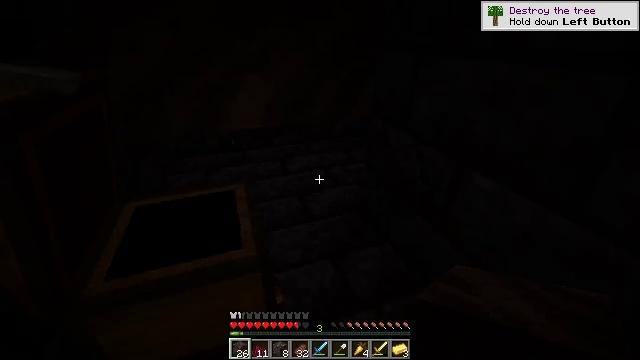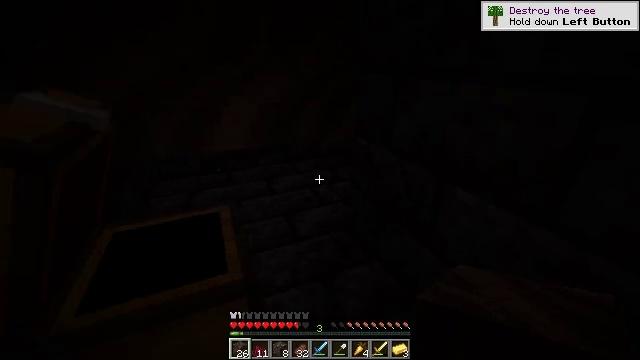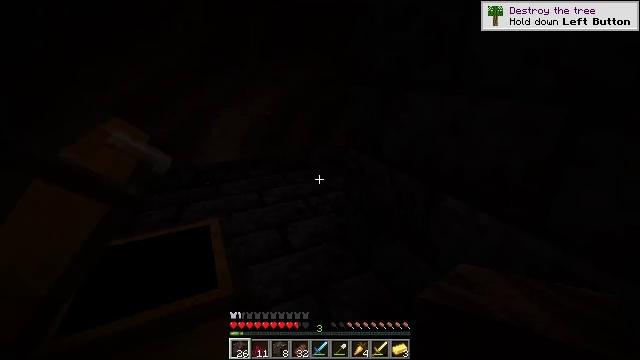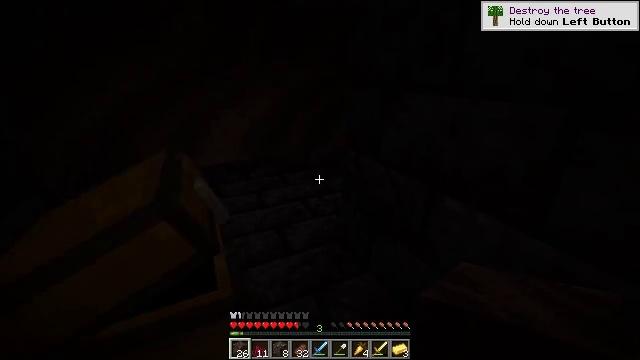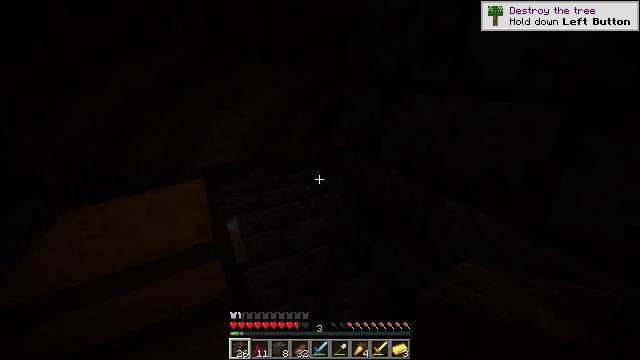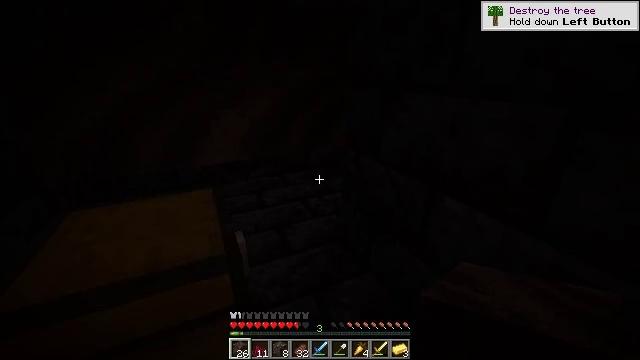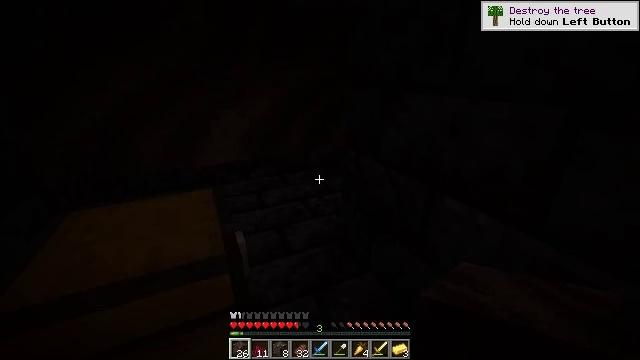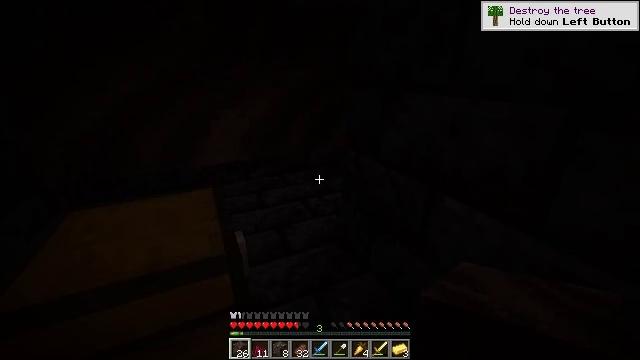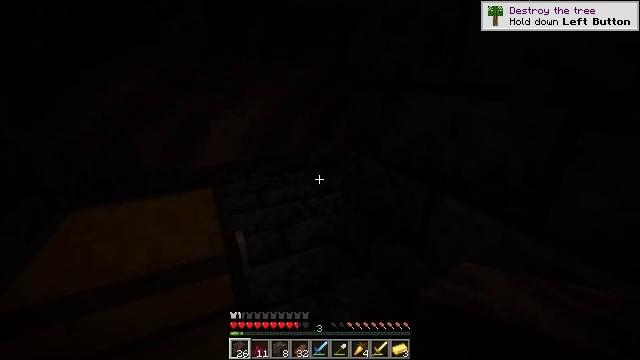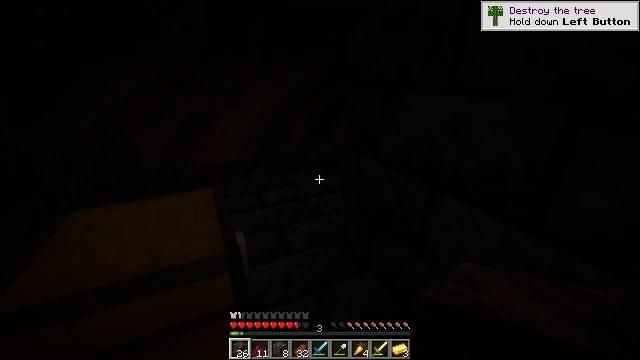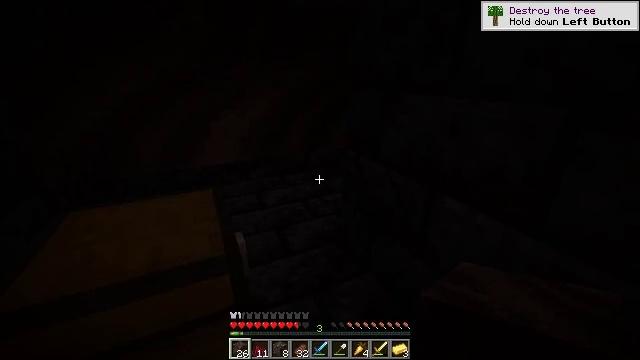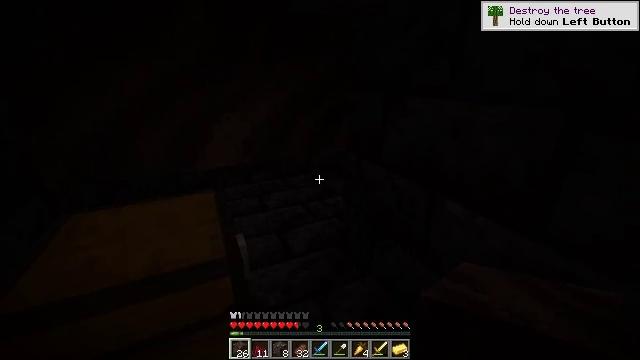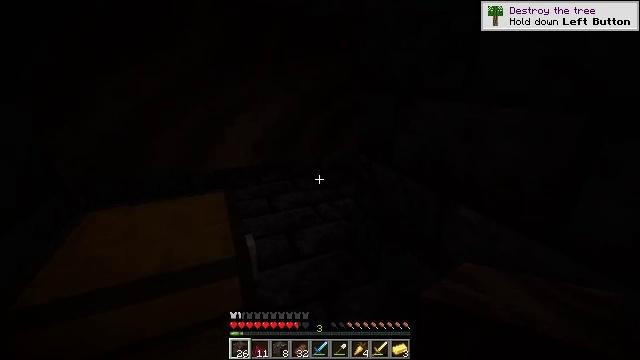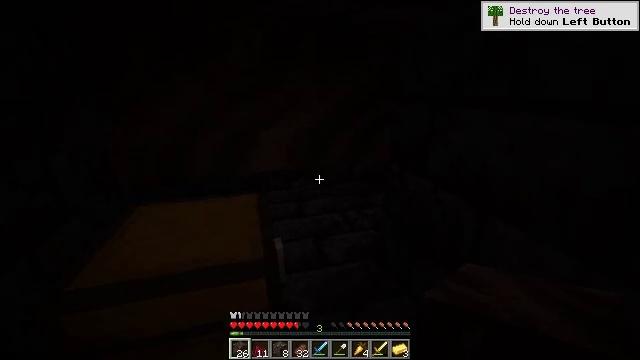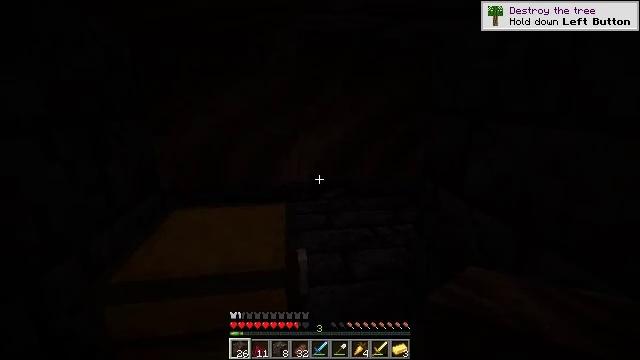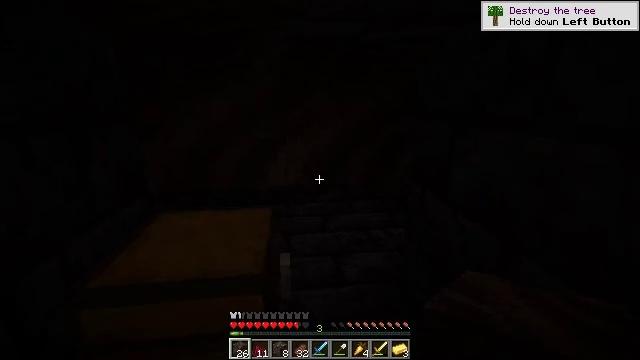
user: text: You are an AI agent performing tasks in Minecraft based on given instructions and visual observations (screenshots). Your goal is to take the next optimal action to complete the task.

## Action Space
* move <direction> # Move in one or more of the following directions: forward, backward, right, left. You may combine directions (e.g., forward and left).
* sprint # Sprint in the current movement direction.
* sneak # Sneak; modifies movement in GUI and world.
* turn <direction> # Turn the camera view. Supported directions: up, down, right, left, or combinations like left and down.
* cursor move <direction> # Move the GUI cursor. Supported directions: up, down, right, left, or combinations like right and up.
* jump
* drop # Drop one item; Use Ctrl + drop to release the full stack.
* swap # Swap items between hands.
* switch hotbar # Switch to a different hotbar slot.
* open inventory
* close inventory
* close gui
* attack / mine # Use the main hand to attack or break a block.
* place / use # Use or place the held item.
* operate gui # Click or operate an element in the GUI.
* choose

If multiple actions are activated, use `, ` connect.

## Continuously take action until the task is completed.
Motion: motion action
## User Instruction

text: Mine a chest to move it.
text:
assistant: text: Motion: turn right and up
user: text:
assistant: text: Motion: turn right and up
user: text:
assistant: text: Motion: no_op
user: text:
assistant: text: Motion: no_op
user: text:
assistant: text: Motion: no_op
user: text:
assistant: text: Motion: no_op
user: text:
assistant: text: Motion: no_op
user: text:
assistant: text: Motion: no_op
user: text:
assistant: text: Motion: no_op
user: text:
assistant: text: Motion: no_op
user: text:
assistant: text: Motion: no_op
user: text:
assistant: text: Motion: turn left
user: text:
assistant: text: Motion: turn left and up
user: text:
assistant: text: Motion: move right, turn left and up
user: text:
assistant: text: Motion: move right
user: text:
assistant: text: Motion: move right
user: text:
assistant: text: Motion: move right
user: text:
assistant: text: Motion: turn left
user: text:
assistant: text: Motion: no_op
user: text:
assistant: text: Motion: no_op
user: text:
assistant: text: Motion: no_op
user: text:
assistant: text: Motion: no_op
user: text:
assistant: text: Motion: no_op
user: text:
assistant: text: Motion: no_op
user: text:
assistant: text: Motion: no_op
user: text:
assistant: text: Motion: no_op
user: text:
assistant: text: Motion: no_op
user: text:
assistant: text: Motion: turn left
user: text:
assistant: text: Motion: turn left
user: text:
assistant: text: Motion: move forward and move left, turn left